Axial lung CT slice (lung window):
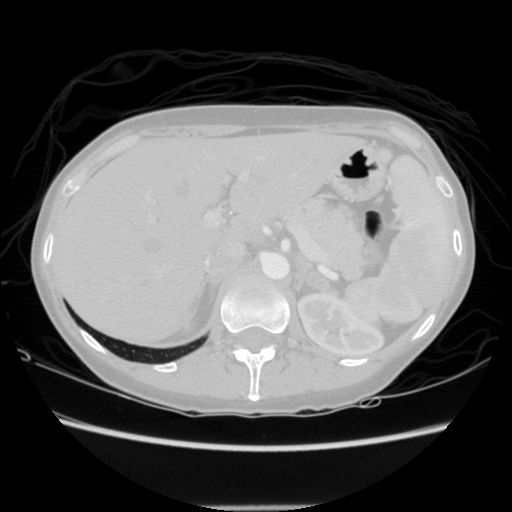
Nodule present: no